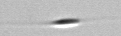
Label: Cylindrotheca_morphotype1